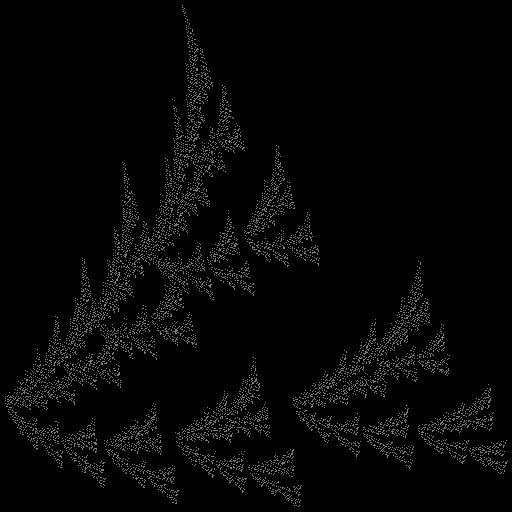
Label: watersprite